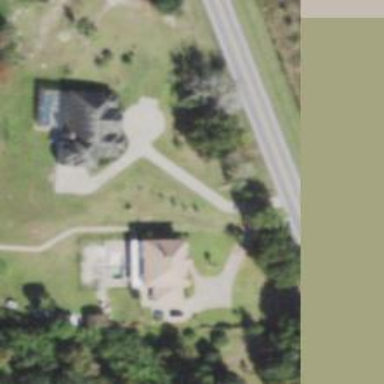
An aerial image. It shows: Driveway.